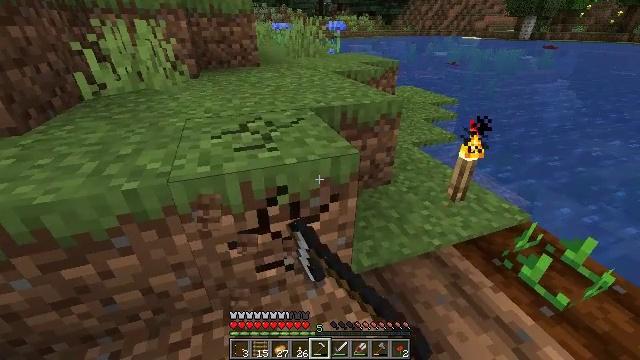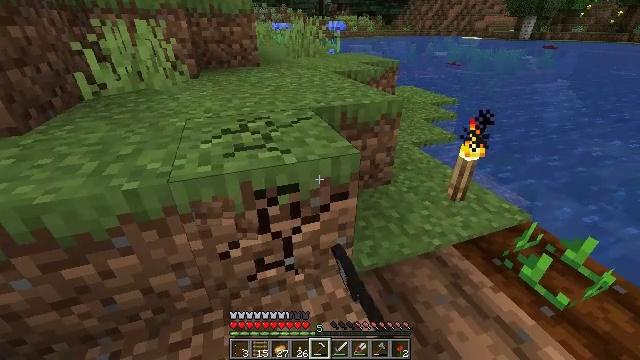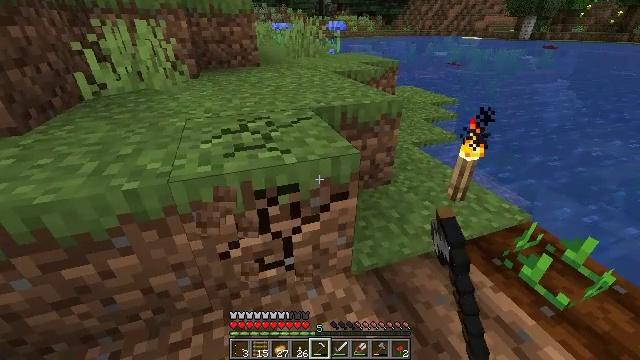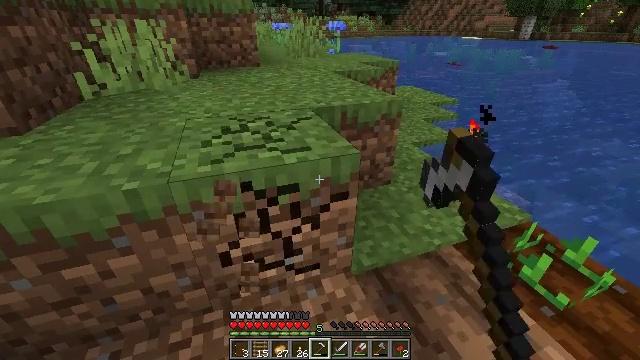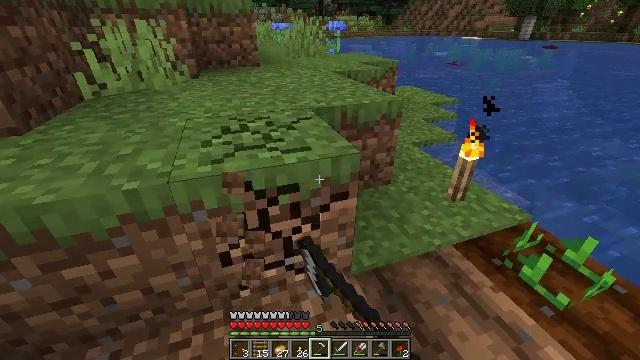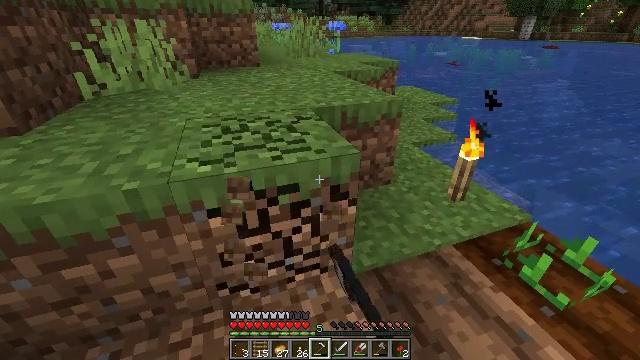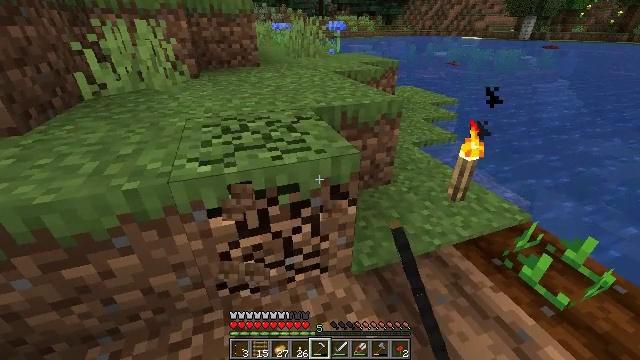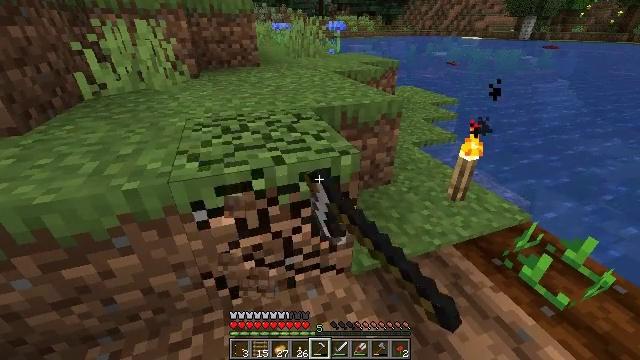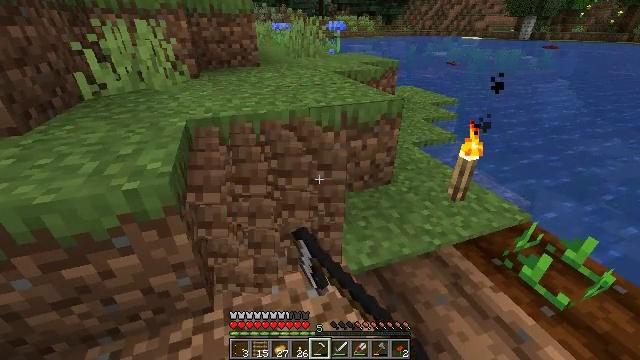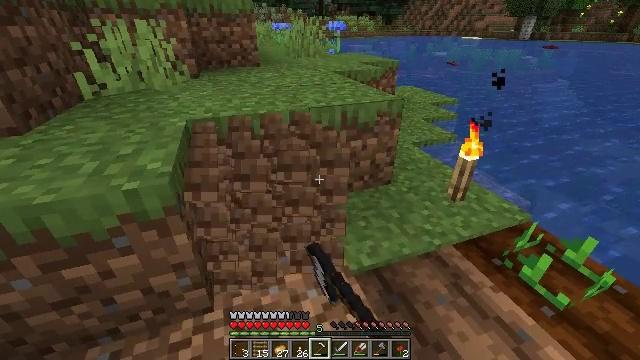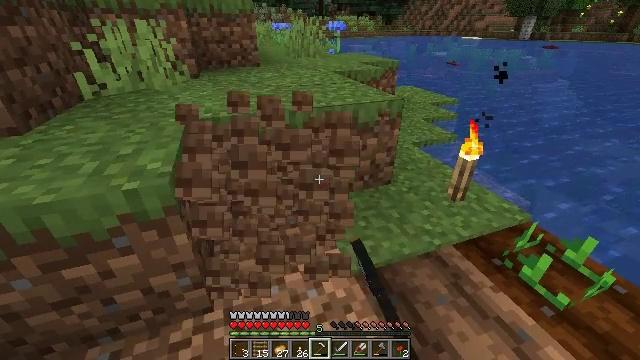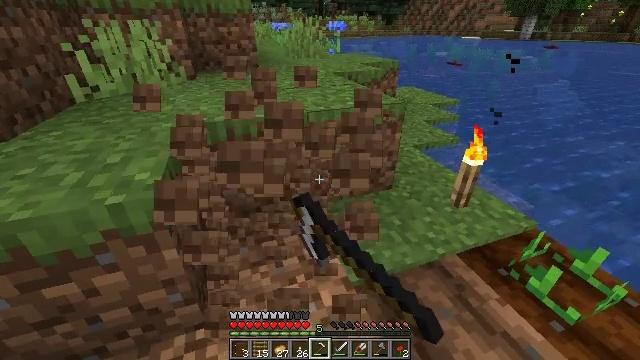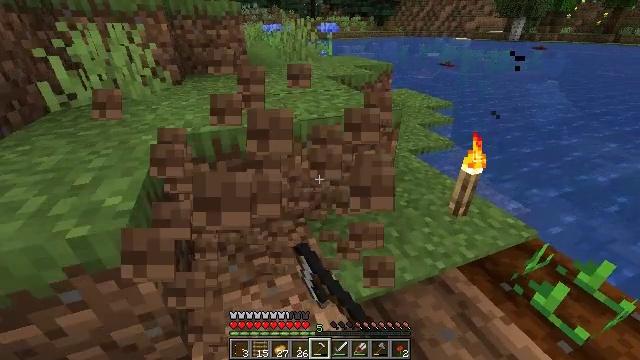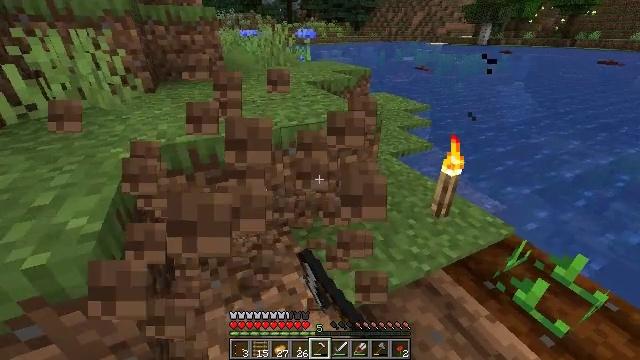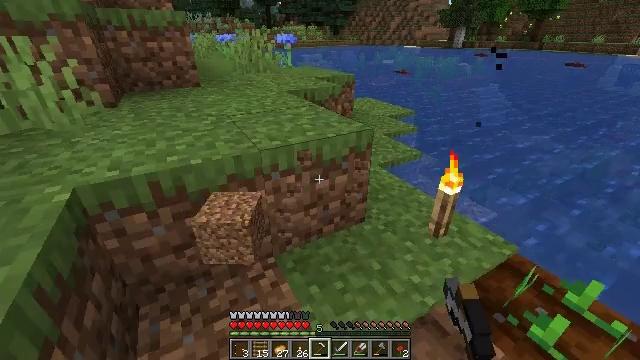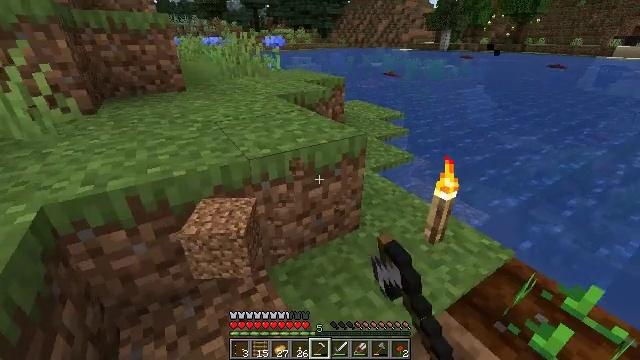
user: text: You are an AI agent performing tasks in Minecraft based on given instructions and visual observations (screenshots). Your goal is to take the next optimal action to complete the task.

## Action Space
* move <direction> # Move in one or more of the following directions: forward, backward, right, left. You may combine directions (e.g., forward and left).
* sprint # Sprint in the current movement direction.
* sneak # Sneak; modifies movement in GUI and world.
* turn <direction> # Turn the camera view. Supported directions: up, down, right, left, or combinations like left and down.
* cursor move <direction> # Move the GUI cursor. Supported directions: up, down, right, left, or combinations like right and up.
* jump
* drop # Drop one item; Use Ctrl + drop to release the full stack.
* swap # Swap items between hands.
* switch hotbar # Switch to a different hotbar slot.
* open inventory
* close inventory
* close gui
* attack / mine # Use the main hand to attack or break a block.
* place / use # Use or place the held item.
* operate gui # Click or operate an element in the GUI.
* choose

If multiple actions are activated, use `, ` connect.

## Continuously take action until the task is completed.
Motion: motion action
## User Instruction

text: Gather grass block for landscaping.
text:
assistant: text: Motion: attack / mine
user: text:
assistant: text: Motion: attack / mine
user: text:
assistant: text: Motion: attack / mine
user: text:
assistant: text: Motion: attack / mine
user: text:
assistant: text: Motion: attack / mine
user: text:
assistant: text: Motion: attack / mine
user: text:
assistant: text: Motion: attack / mine
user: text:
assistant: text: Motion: attack / mine
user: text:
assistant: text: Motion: attack / mine
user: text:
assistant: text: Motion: attack / mine
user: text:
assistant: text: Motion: move forward, attack / mine
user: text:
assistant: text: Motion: move forward, turn right, attack / mine
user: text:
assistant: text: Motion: move forward, turn right, attack / mine
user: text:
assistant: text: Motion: move forward, turn right, attack / mine
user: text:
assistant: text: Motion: move forward, turn right, attack / mine
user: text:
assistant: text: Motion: attack / mine
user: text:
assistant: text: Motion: attack / mine
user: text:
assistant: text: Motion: attack / mine
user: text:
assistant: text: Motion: attack / mine
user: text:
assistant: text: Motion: attack / mine
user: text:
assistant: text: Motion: attack / mine
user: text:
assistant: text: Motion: attack / mine
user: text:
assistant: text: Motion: attack / mine
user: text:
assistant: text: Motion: attack / mine
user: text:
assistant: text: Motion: attack / mine
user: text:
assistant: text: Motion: attack / mine
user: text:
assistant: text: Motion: attack / mine
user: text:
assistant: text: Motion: attack / mine
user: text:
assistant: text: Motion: attack / mine
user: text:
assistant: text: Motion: attack / mine